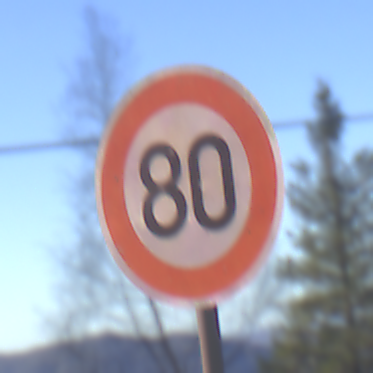
Verkehrszeichen: Geschwindigkeit80
Umgebung: Outdoor, Nature
Tageszeit: MorningAfternoon
Wetter: Clear
Licht: Natural
Jahreszeit: Winter
Kontrast: HighContrast